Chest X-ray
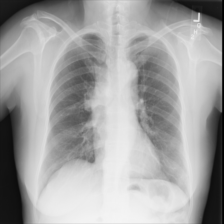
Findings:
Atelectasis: negative
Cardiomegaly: negative
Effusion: negative
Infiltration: negative
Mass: positive
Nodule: negative
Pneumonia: negative
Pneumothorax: negative
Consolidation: negative
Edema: negative
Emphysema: negative
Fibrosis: negative
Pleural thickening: negative
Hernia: negative